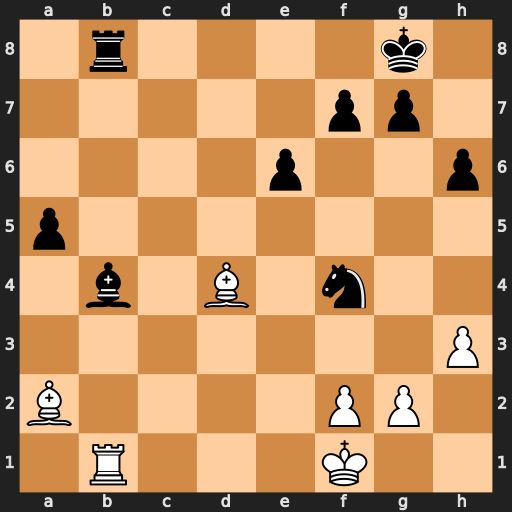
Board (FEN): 1r4k1/5pp1/4p2p/p7/1b1B1n2/7P/B4PP1/1R3K2
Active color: w
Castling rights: -
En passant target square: -
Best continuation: Be5 Ra8 Bxf4